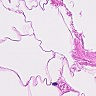
Metastatic tissue present: no